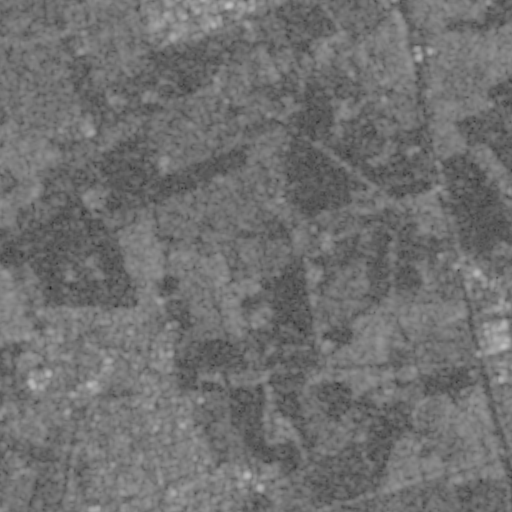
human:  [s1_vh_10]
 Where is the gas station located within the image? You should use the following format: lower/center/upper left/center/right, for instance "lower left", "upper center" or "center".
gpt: The gas station is located in the upper right of the image.
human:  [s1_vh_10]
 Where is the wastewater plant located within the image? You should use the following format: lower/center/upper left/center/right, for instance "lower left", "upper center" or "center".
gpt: The wastewater plant is located in the upper right of the image.
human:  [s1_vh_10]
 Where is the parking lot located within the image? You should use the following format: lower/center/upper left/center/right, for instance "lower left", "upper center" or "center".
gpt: There is no parking lot in the image.

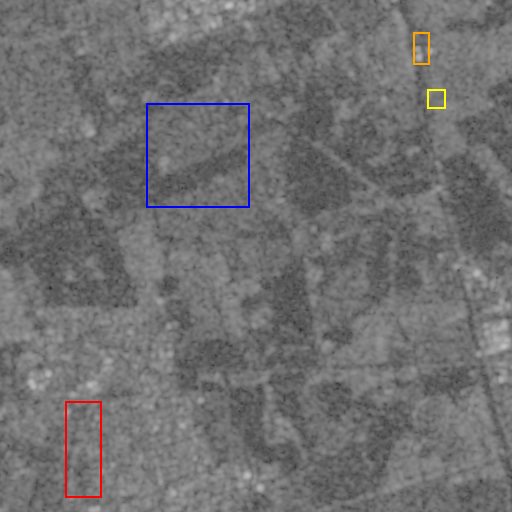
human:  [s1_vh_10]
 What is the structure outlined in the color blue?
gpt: The structure outlined in blue is a crop field.
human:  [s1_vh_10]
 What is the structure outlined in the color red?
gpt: The structure outlined in red is a park.
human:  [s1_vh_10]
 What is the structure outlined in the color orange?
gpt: The structure outlined in orange is a parking lot.
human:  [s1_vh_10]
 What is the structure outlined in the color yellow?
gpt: The structure outlined in yellow is a wastewater plant.
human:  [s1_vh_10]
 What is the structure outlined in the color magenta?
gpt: There is no magenta outline.